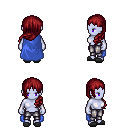
a pixel art fantasy rpg character, female body template, dark elf, purple skin, blue cape, metal pants, brunette left-swept hairstyle, gray slippers, four views (front, back, left, right), 2x2 character sprite sheet, small pixel art, hard edges, no anti-aliasing